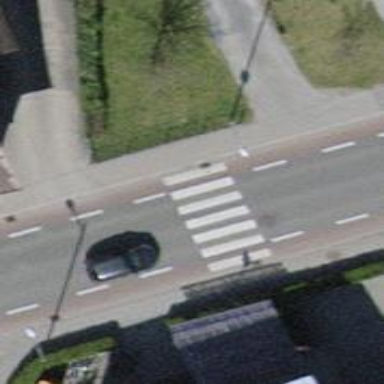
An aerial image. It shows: Uncontrolled zebra crossing with white markings on the road.